Interaction volume radius: 5 \u00c5
Interaction volume height: 10 \u00c5
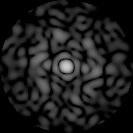
Disorder parameter: 0.7756